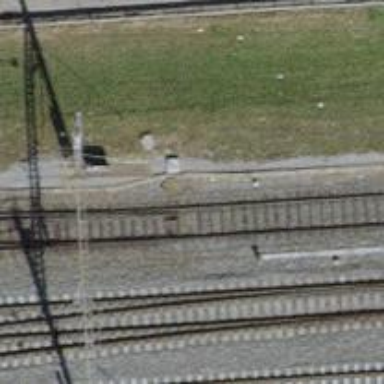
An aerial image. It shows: Railway switch.